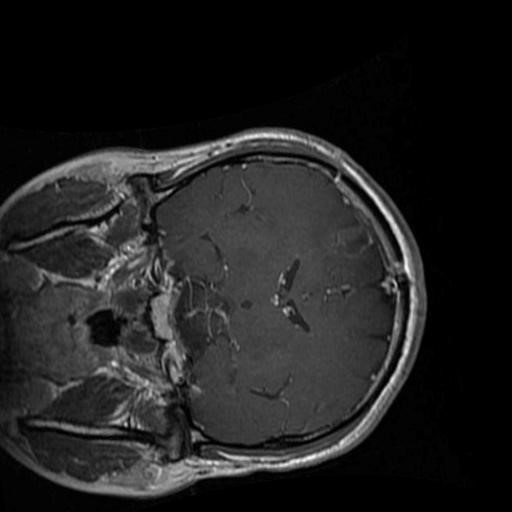
Label: brain_glioma